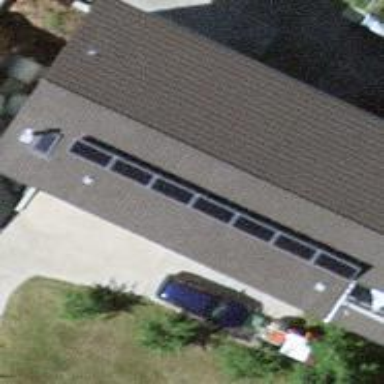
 consisting of solar photovoltaic panels."